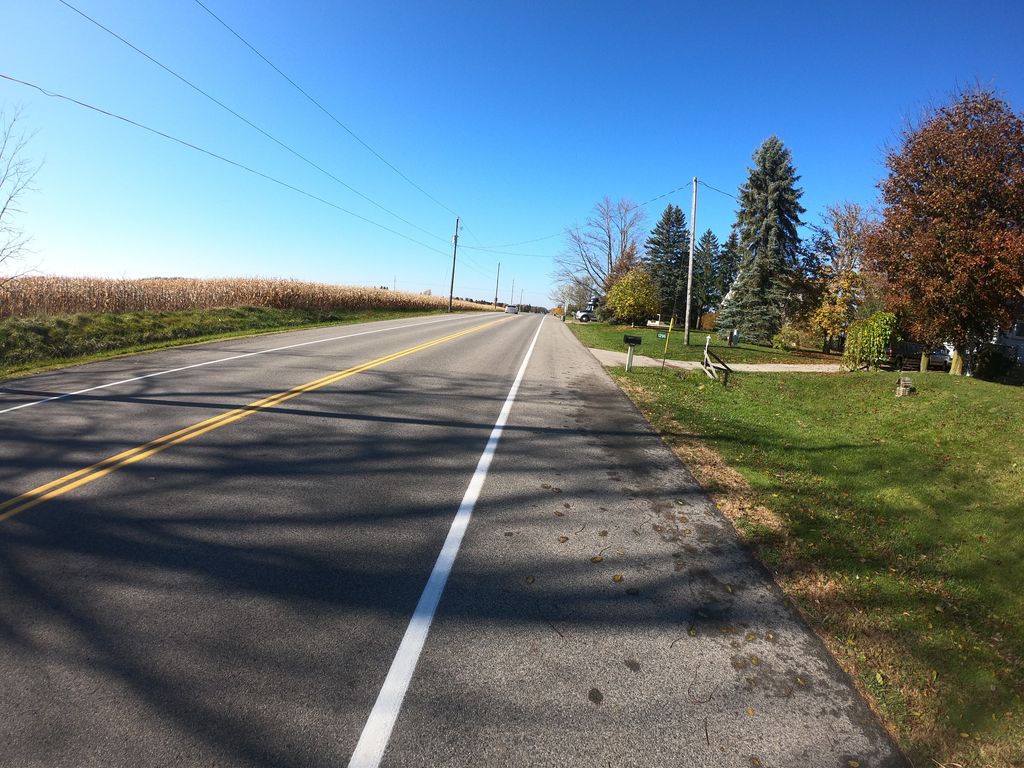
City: kitchener-waterloo